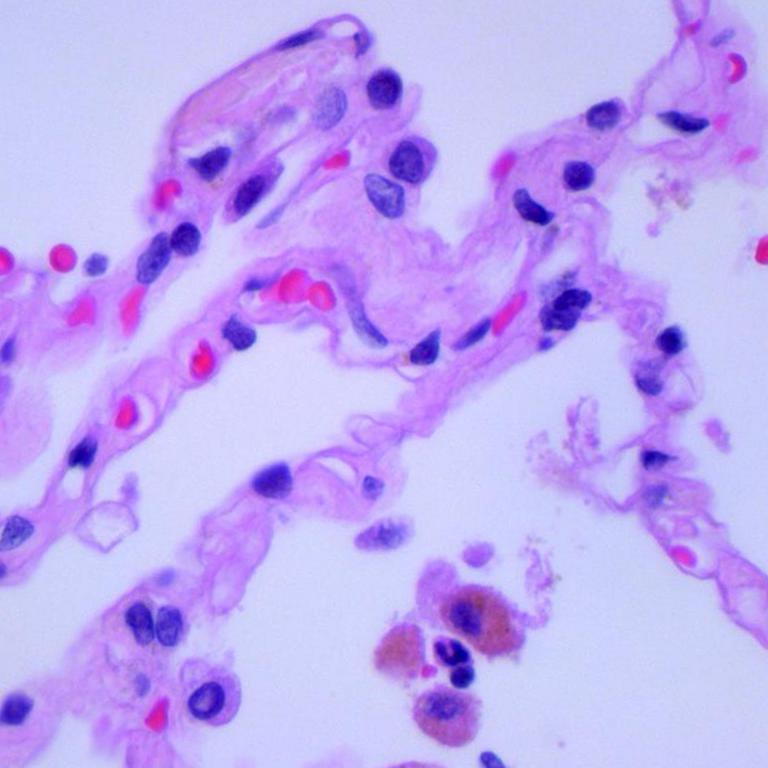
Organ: lung
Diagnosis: benign